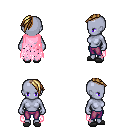
a pixel art fantasy rpg character, female body template, dark elf, purple skin, pink tattered cape, magenta pants, blonde long mohawk hairstyle, gray slippers, four views (front, back, left, right), 2x2 character sprite sheet, small pixel art, hard edges, no anti-aliasing